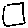
Label: square